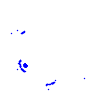
Particle: kaon